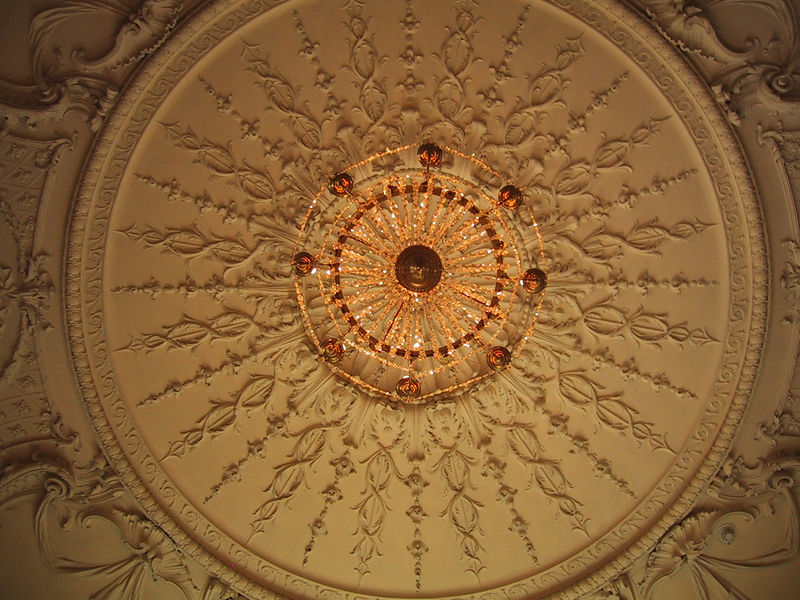
Titel: Stuckdecke des westlichen Schlafgemachs
Standort: Düsseldorf, Schloß Benrath (EU - D - NRW)
Schlagwörter: blätter, weiß, blumen, glas, schmuck, rot, ornament, kirche, gold, decke, pflanzen, perlen, kreis, ranken, formen, ornamente, verzierung, kronleuchter, leuchter, stuck, halle, glitzer, fries, rosette, glitzernd, deckenstuck, vingette